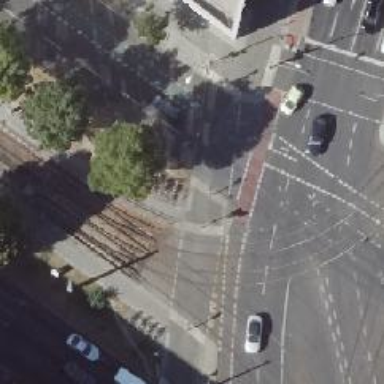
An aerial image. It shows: Tram railway with electrified contact lines.